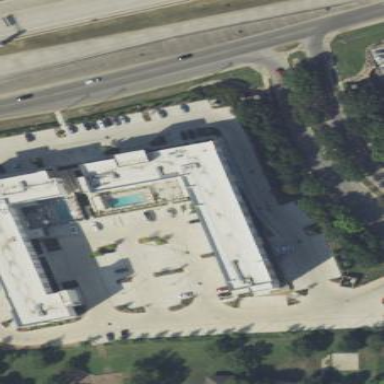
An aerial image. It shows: Hotel building.